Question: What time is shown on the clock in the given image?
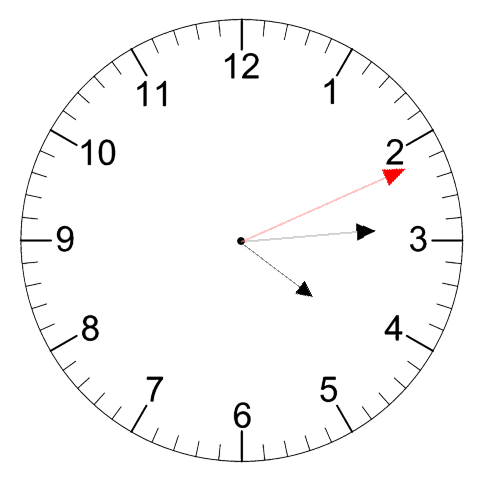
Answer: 04:14:11